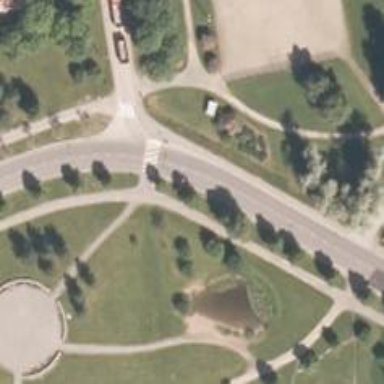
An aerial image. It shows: Marked crossing on the road.